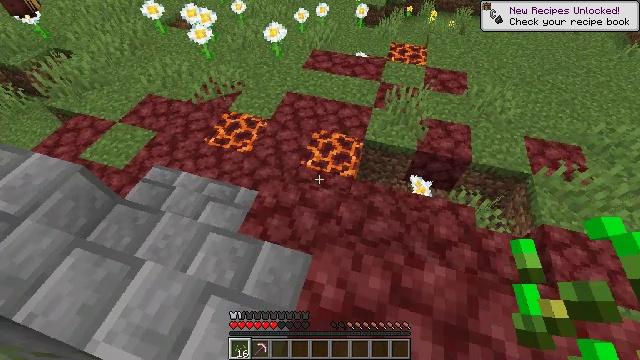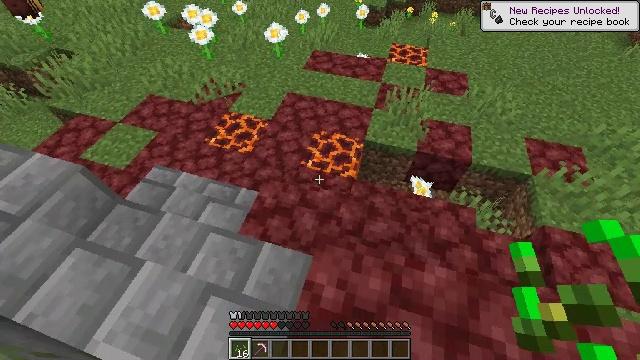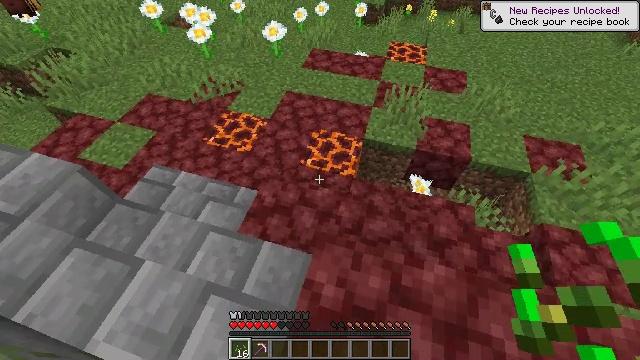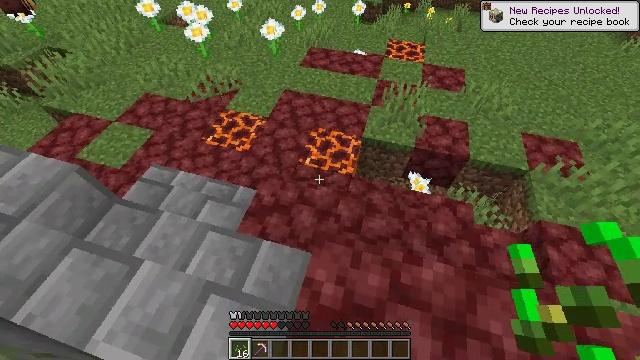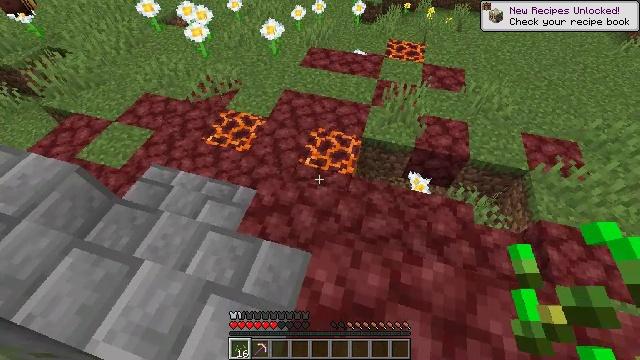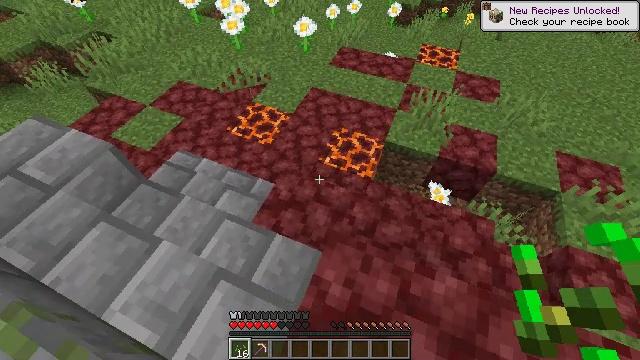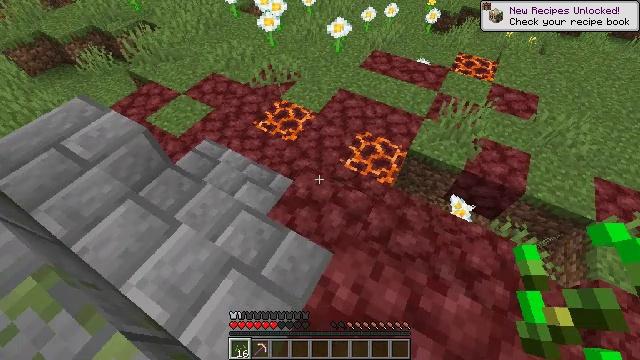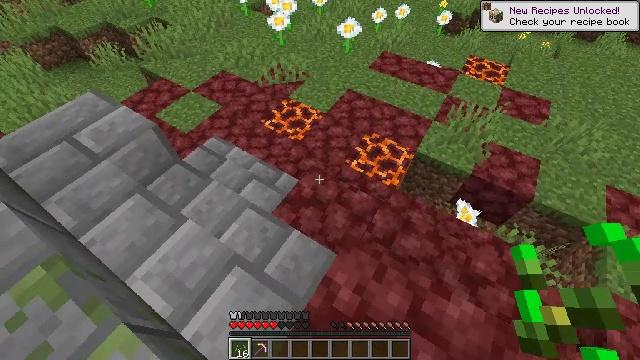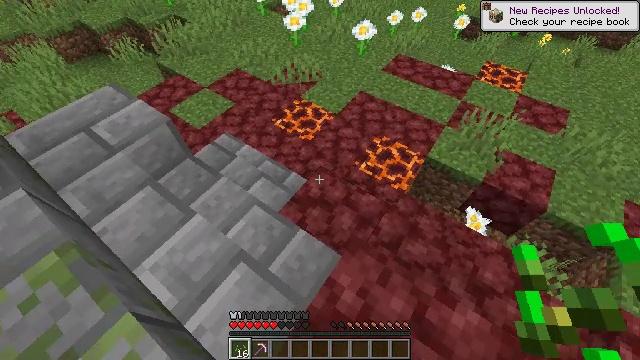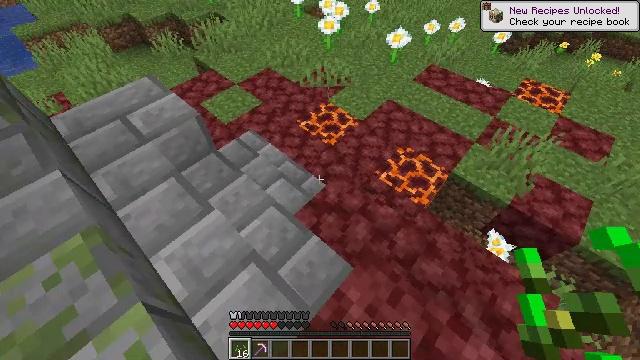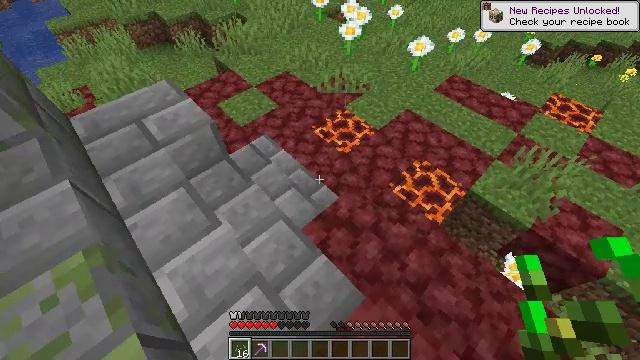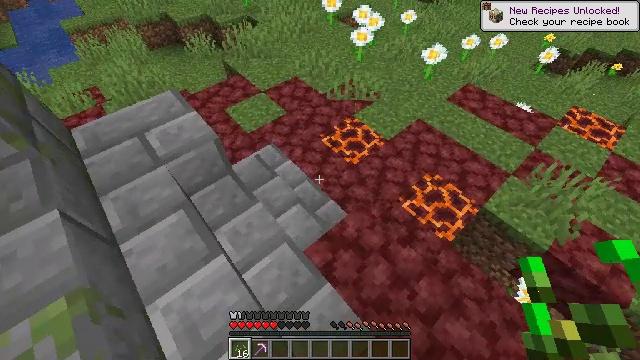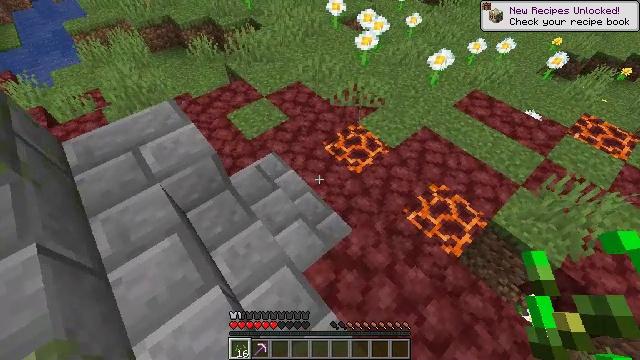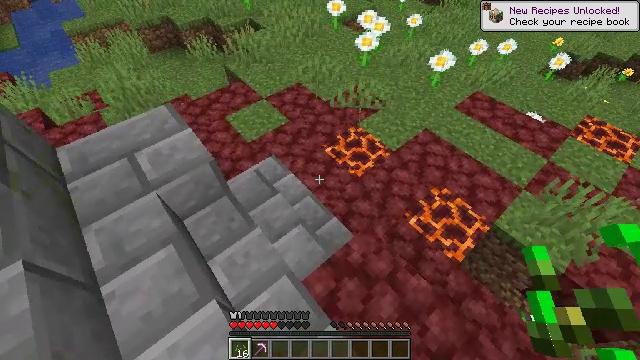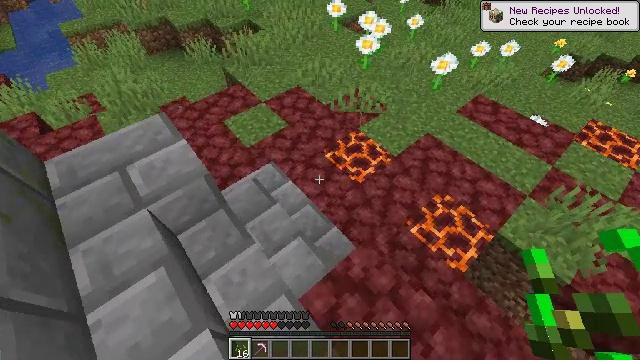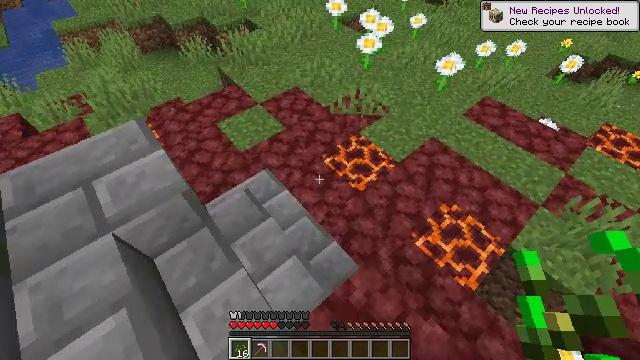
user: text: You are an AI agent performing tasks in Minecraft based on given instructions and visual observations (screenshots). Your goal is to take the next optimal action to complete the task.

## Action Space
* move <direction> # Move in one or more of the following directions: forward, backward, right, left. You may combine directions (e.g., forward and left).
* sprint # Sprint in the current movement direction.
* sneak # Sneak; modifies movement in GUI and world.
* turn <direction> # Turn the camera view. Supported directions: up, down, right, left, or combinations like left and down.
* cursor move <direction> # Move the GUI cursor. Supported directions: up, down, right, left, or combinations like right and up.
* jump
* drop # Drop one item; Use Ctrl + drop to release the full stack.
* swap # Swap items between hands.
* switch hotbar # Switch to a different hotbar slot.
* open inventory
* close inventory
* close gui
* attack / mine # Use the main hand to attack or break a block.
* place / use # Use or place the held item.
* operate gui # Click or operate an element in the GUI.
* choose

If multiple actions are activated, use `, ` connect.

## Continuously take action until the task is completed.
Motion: motion action
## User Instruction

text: Harvest grass block to clear the area.
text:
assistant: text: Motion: no_op
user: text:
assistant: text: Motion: no_op
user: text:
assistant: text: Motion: no_op
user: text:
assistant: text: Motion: no_op
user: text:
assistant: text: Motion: turn left
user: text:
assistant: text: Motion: turn left
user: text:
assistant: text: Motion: turn left
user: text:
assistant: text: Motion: turn left
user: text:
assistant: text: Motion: move forward, turn left
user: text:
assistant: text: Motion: move forward, turn left
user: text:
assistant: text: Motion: move forward, turn left
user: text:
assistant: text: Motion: move forward
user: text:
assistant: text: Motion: move forward
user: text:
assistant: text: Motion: move forward
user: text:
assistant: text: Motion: move forward
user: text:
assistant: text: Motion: move forward
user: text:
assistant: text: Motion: move forward
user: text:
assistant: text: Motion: move forward, turn left
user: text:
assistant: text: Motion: move forward, turn left
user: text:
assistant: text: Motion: move forward, turn left
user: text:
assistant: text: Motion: move forward
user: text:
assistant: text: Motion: move forward, turn up
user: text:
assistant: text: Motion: move forward, turn right and up
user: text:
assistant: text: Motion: move forward, turn up
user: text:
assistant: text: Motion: move forward, turn up
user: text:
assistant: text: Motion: move forward, turn up
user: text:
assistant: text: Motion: move forward, turn up
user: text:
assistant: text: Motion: move forward, turn right and up
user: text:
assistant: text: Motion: move forward, turn right and up
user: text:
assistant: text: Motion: move forward, turn right and up